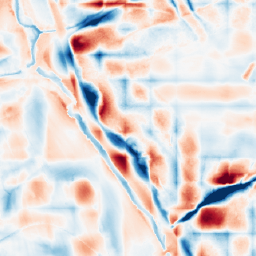
Category: wavelet
Decomposition family: wavelet_biorthogonal
Decomposition parameters: wavelet: bior2.4
level: 5
Upsampling method: nearest
Upsampling parameters: scale: 2
Upsampling scale: 2